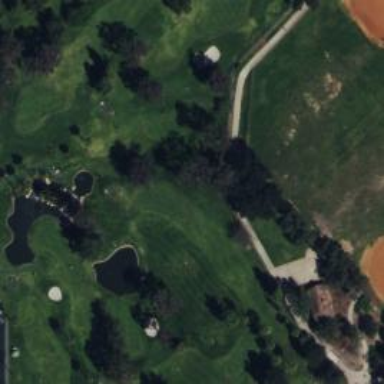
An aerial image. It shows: View of golf hole.